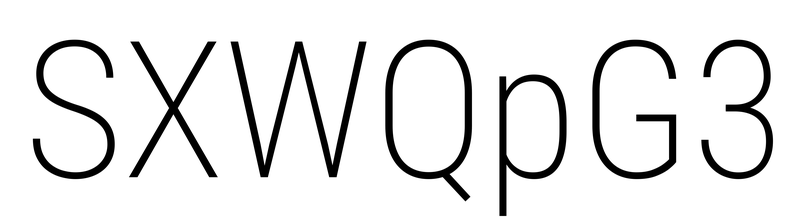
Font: Roboto_Condensed_ExtraLight